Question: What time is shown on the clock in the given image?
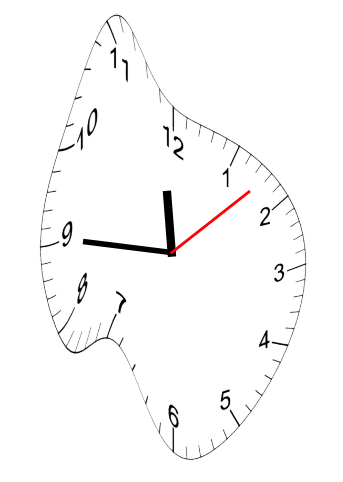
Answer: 11:45:08